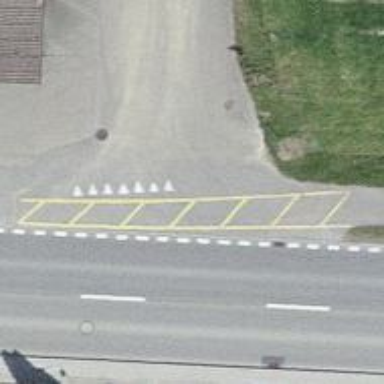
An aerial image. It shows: Marked crossing on the road.